Question: What is the measurement shown in the image?
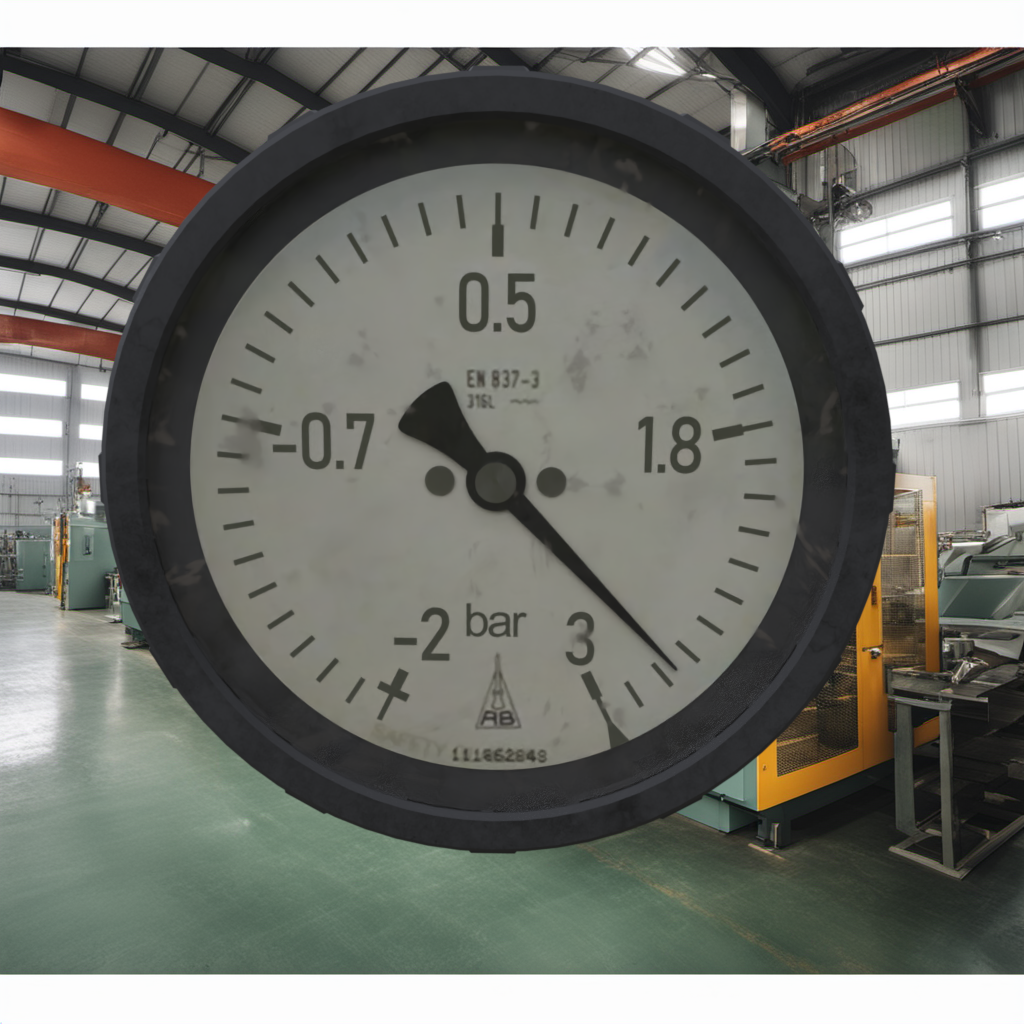
Answer: The result is 2.77
Question: What is the value range of the measurement in the image?
Answer: The range is from -2 to 3
Question: What is the minimum and maximum value range of this measurement?
Answer: The minimum value is -2 and the maximum value is 3